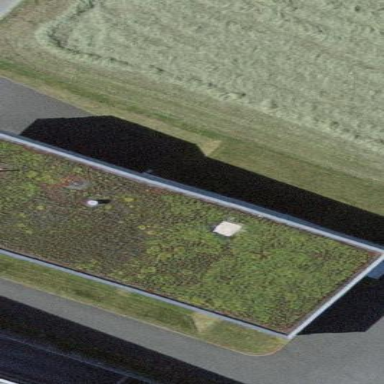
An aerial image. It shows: Commercial building.